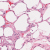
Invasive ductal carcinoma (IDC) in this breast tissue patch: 0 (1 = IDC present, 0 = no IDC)